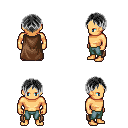
a pixel art fantasy rpg character, male body template, human, tanned skin, brown cape, teal pants, gray parted hairstyle, four views (front, back, left, right), 2x2 character sprite sheet, small pixel art, hard edges, no anti-aliasing